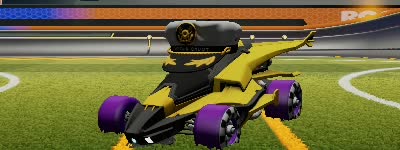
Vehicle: aftershock